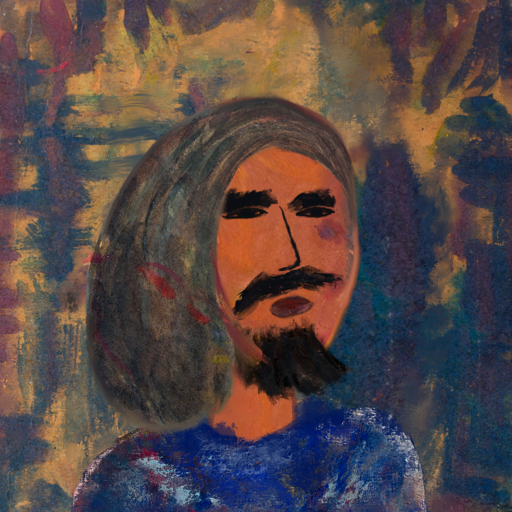
Background: InTheSun, Head And Neck Side: Mother_And_Son_Son, Face Side: Mosgoul, Bust: Irani, Hair Side: Gypsy_Mother, Head Accessory: Blank, Second Necklace: Blank, Necklace: Blank, Baby: Blank